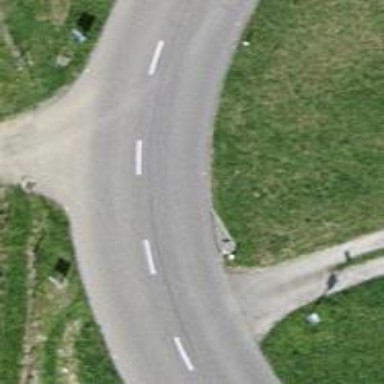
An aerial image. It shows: Tertiary road with asphalt surface.